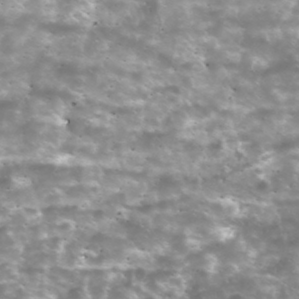
Label: non_frost